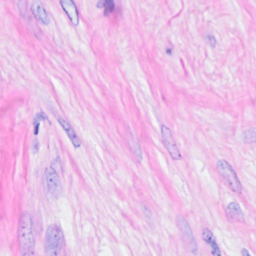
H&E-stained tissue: Breast